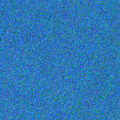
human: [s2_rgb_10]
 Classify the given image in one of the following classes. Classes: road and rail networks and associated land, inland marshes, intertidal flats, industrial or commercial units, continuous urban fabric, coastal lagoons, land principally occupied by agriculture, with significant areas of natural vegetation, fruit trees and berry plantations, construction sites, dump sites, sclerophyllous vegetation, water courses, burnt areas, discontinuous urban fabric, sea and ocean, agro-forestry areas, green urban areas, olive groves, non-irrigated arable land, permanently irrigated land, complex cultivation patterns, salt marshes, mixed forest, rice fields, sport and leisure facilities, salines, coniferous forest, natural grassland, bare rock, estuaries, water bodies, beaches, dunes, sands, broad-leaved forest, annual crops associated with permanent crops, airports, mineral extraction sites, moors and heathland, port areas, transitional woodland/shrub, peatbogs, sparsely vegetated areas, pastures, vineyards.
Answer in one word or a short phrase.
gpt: sea and ocean